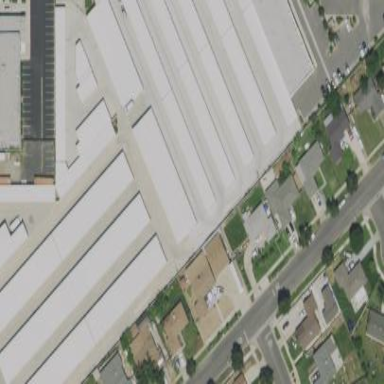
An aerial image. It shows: Group of garages.